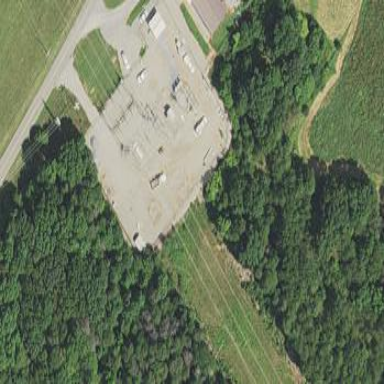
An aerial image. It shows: Distribution power substation secured by fence.